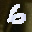
Label: 6